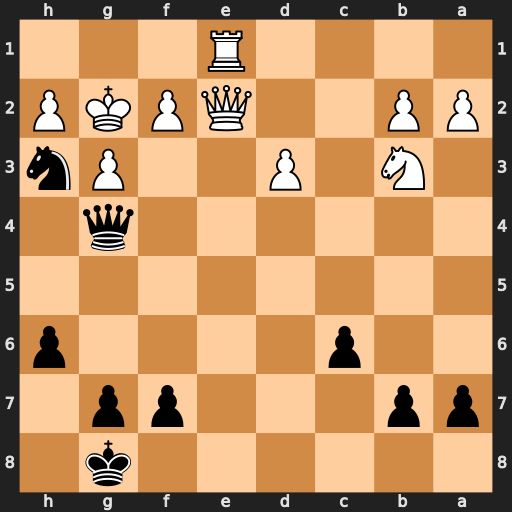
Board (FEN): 6k1/pp3pp1/2p4p/8/6q1/1N1P2Pn/PP2QPKP/4R3
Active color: b
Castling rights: -
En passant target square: -
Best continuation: Nf4+ Kg1 Nxe2+